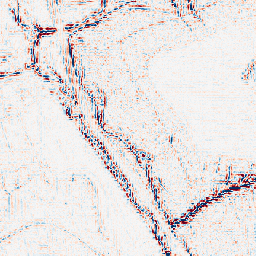
Category: wavelet
Decomposition family: wavelet_dwt
Decomposition parameters: wavelet: db2
level: 2
Upsampling method: nearest
Upsampling parameters: scale: 2
Upsampling scale: 2